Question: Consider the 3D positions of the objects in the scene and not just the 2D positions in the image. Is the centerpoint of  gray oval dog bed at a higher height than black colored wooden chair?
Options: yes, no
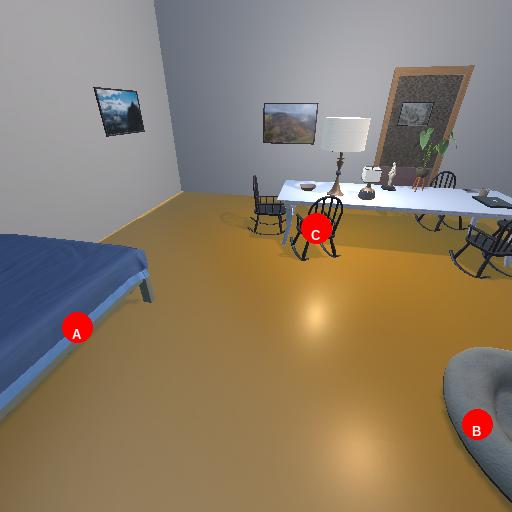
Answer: yes